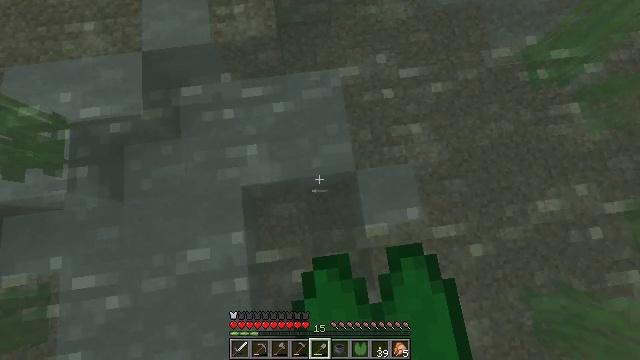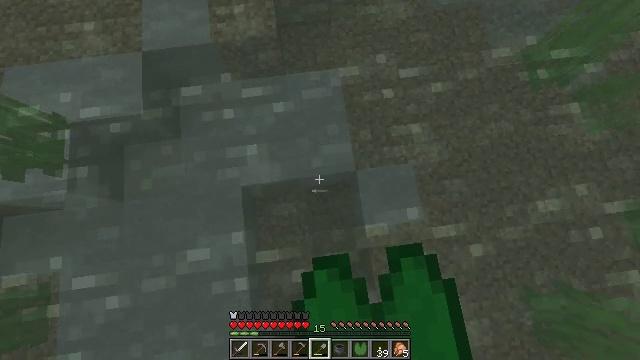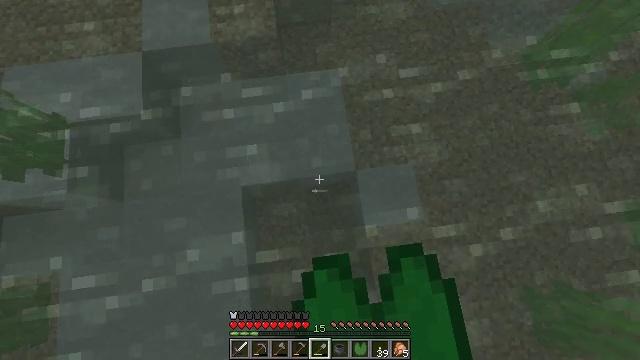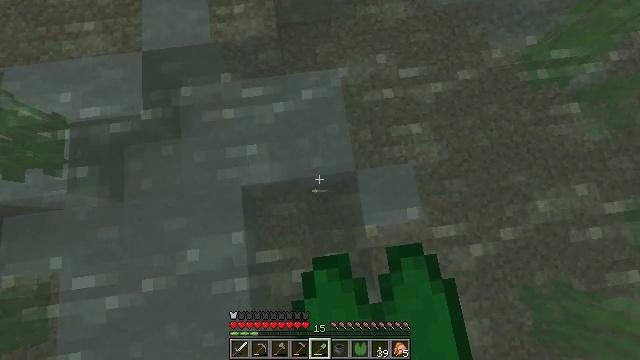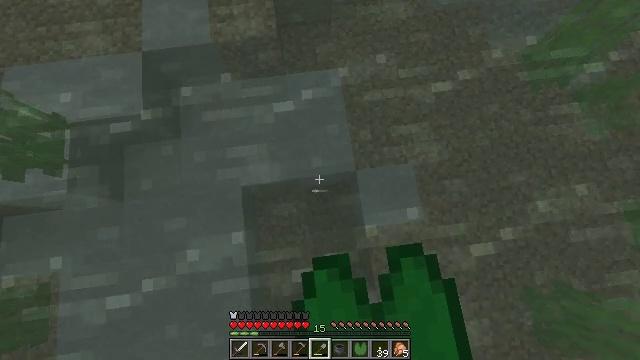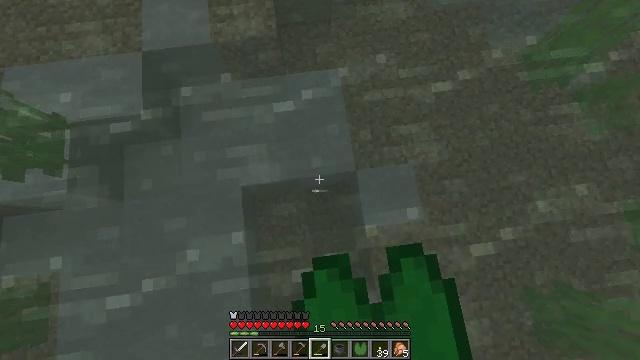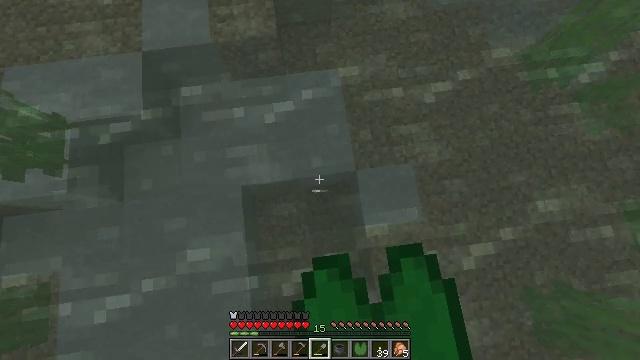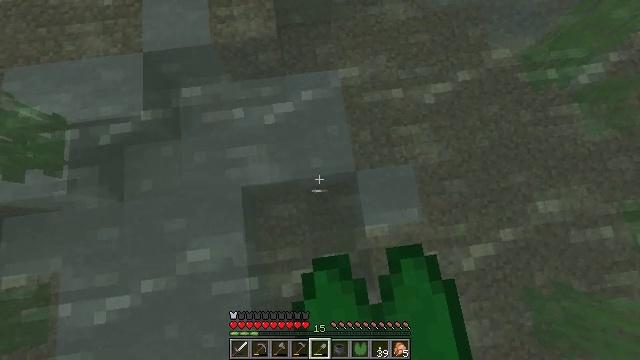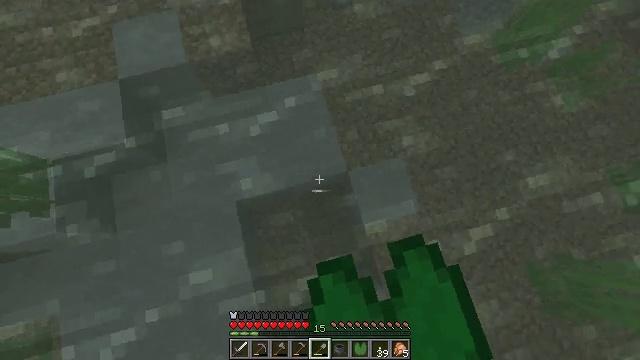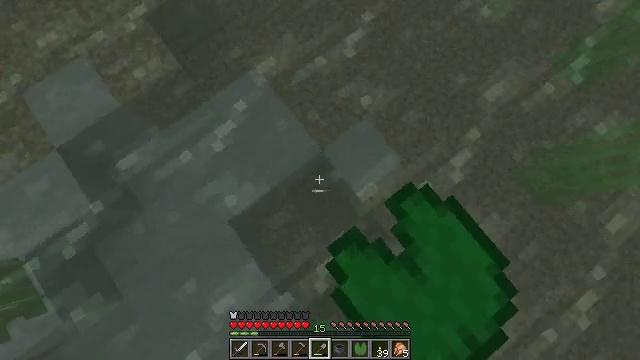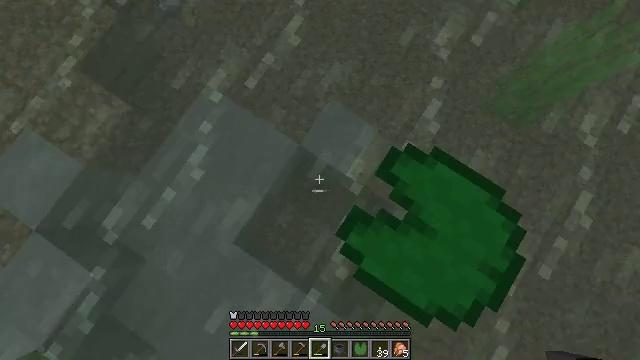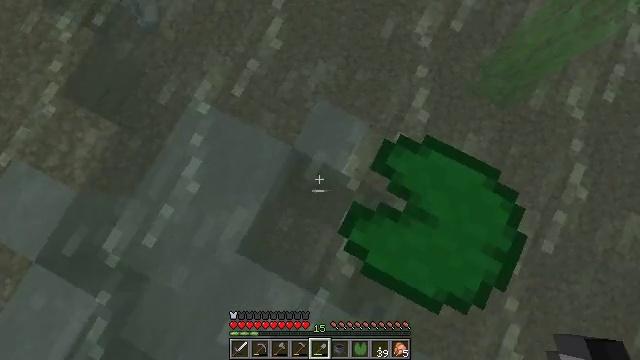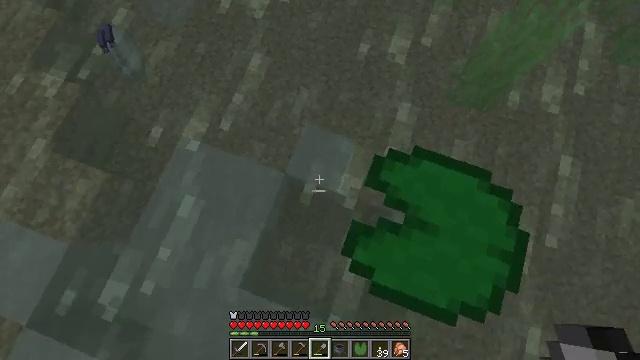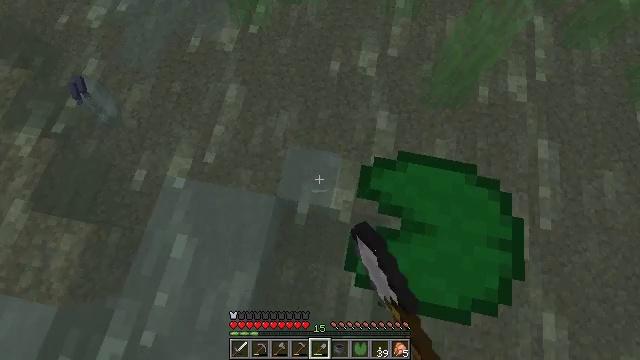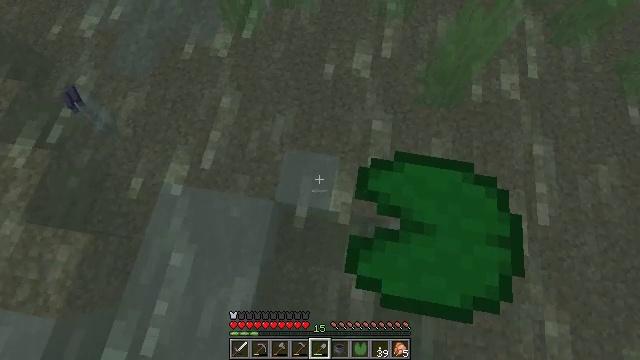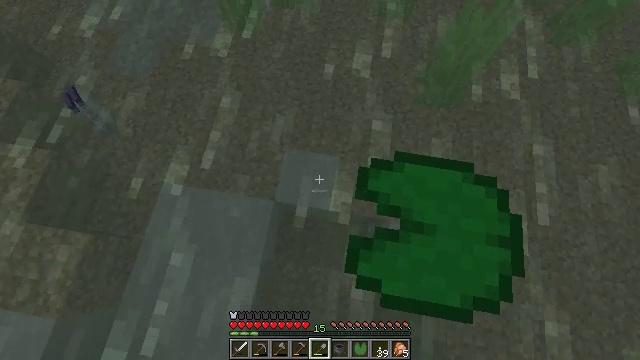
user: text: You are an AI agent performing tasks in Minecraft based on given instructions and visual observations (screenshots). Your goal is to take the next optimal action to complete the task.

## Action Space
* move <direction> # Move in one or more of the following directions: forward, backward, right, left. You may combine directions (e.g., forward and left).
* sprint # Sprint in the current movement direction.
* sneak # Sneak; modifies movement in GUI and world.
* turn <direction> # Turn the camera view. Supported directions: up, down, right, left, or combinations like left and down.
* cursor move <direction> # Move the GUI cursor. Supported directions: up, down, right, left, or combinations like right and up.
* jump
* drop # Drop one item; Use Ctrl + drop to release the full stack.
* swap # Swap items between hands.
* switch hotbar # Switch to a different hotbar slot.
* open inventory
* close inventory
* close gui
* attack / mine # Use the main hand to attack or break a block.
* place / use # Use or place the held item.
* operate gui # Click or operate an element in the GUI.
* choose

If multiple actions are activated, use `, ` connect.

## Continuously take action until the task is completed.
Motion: motion action
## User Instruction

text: Break the clay block to collect it.
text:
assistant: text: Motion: sneak, attack / mine
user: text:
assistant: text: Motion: sneak, attack / mine
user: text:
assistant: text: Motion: sneak, attack / mine
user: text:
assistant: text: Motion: sneak, attack / mine
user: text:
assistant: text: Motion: sneak, attack / mine
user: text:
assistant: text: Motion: sneak, attack / mine
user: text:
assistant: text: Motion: sneak, attack / mine
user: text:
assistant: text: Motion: sneak, turn right, attack / mine
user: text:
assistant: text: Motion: sneak, turn right and down
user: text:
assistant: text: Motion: sneak, turn right and down
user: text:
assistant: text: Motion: sneak, turn right
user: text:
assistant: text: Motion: sneak, turn right and up, attack / mine
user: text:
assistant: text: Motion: sneak, turn right and up, attack / mine
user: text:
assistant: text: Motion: sneak, turn right, attack / mine
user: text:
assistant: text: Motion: sneak, attack / mine
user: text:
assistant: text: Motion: sneak, attack / mine
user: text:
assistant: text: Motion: sneak, attack / mine
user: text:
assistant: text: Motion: sneak, attack / mine
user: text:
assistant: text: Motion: sneak, attack / mine
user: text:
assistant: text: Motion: move forward, sneak, attack / mine
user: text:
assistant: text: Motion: move forward, sneak, attack / mine
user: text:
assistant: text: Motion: move forward, sneak, attack / mine
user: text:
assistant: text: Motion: move forward, sneak, attack / mine
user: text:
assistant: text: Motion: move forward, sneak, turn down, attack / mine
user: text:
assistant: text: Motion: move forward, sneak, turn left and down, attack / mine
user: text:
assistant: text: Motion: move forward, sneak, turn left and down, attack / mine
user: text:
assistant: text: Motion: move forward, sneak, turn left and down, attack / mine
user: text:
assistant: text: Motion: move forward, sneak, turn left and down, attack / mine
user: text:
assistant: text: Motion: move forward, sneak, turn left and down, attack / mine
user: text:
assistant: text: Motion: move forward, sneak, turn left, attack / mine